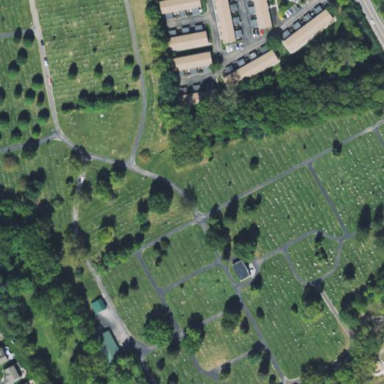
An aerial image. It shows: Graveyard used as cemetery.